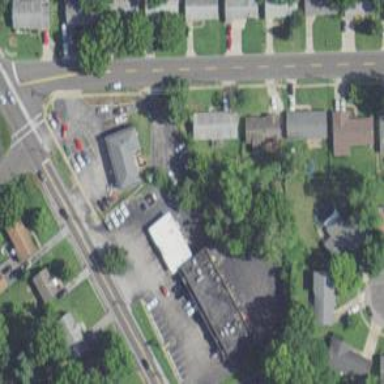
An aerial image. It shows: Retail building.